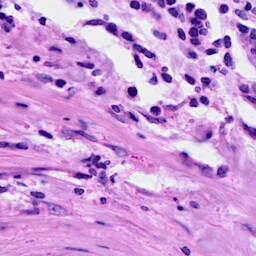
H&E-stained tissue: Breast